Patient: sex F, age 75
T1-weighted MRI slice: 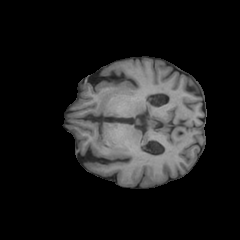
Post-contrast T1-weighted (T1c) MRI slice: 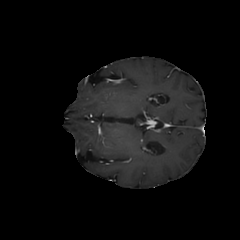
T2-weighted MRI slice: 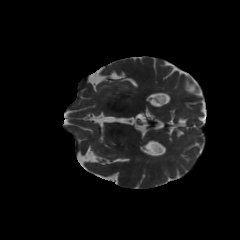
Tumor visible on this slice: no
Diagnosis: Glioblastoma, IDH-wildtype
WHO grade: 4